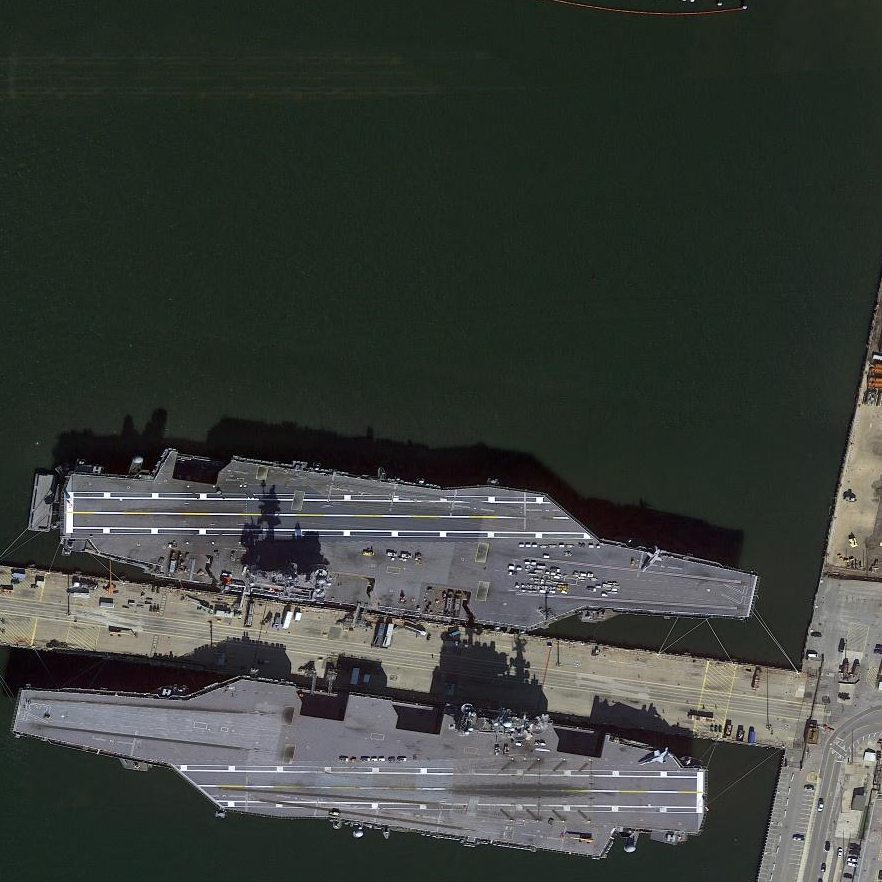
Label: aircraft_carrier